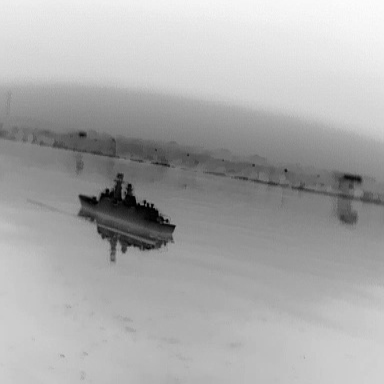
There is a warship in the infrared image.